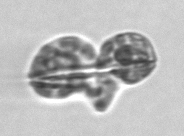
Label: Karenia